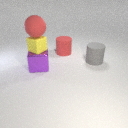
large purple metal cube in front of large gray rubber cylinder